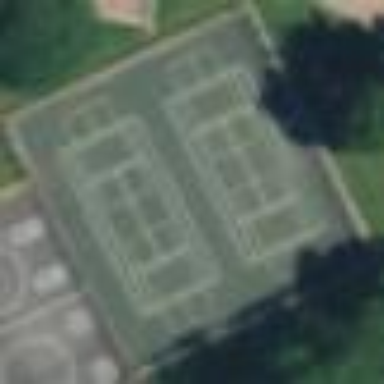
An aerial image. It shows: Tennis court on pitch designated for leisure land.